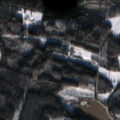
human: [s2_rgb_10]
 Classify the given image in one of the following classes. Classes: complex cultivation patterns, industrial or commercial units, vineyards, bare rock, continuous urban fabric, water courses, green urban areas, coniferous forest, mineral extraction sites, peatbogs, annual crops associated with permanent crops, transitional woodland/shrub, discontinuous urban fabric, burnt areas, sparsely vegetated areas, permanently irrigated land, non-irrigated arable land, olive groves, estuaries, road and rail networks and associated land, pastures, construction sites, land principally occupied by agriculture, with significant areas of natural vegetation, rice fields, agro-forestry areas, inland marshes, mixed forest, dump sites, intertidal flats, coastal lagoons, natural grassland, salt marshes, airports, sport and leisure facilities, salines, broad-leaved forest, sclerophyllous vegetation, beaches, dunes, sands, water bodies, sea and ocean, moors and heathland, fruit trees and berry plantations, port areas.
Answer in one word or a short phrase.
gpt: coniferous forest, mixed forest, transitional woodland/shrub, water bodies